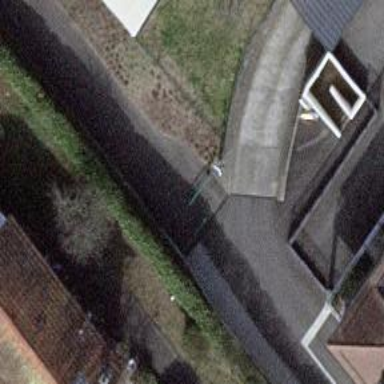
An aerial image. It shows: Cycle barrier.